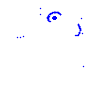
Particle: pion